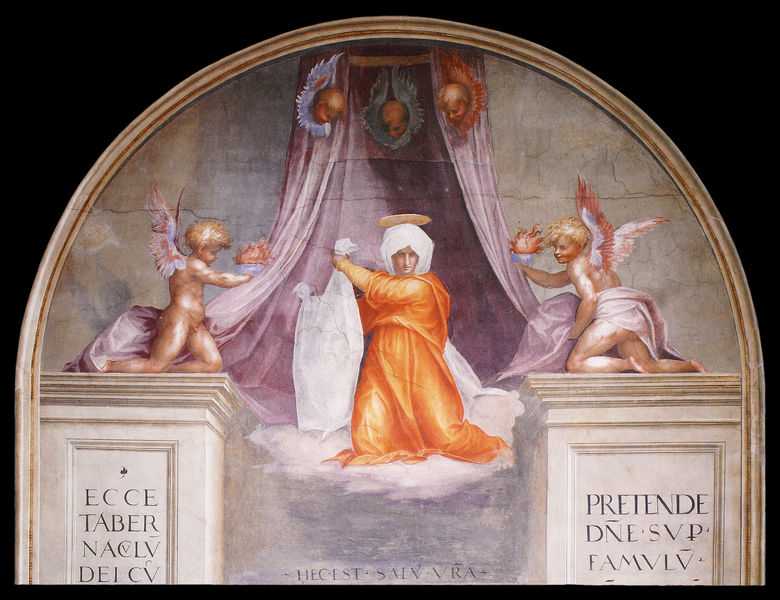
Titel: Veronika mit dem Schweißtuch
Künstler: Pontormo
Standort: Florenz, S. Maria Novella (EU - I - Toskana)
Schlagwörter: feuer, flügel, weiß, frau, orange, tuch, wolke, architektur, vorhang, gewand, decke, engel, schrift, italien, violett, grisaille, kissen, glanz, zeigen, flieder, flamme, knien, baldachin, heilige, fresko, veronika